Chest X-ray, AP view. Patient: 63 years old, sex M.
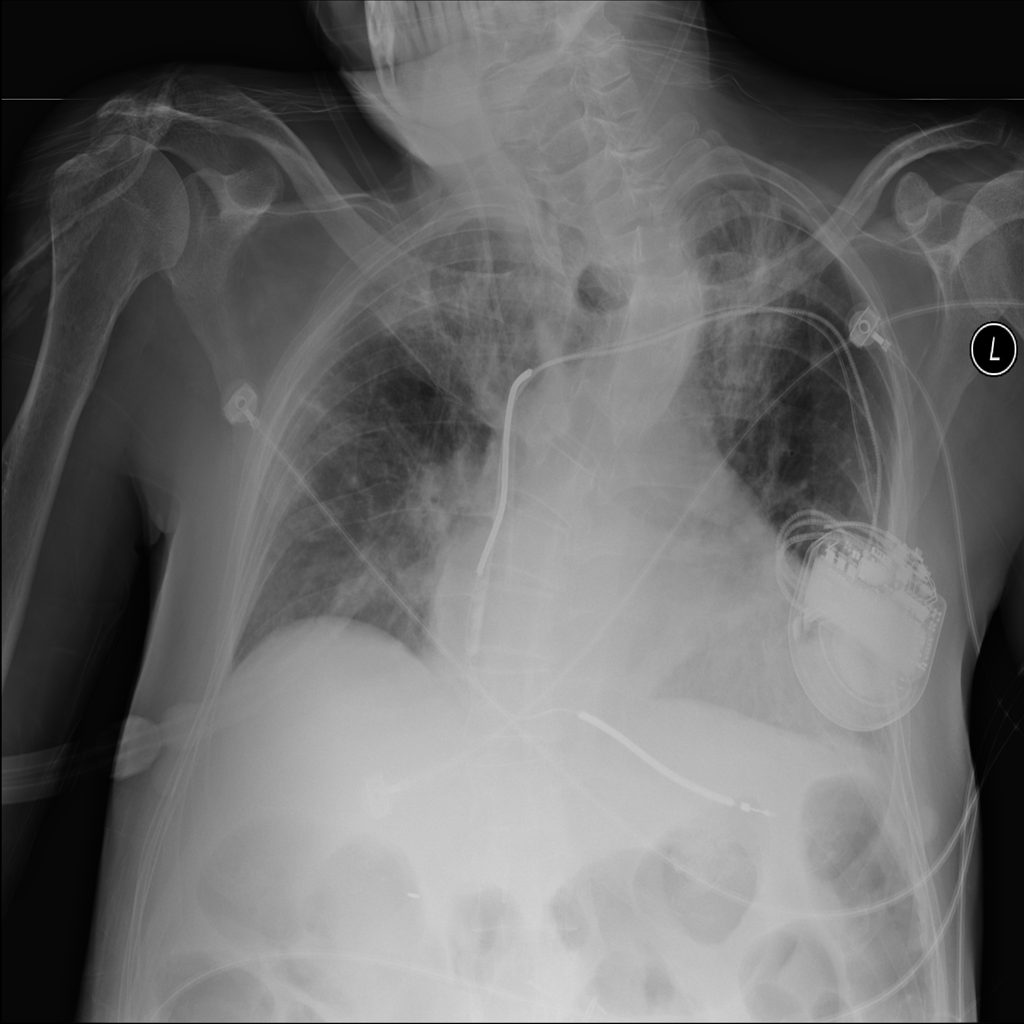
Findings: No Finding